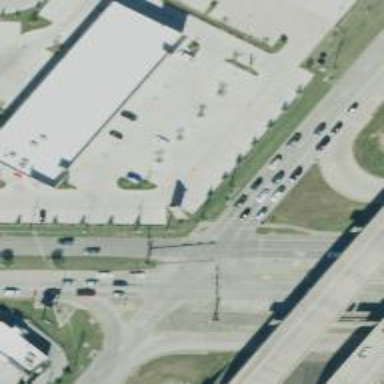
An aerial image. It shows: Secondary road with frontage road.